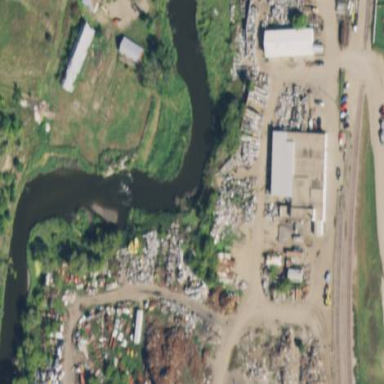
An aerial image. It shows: Industrial area designated as auto wrecker yard.